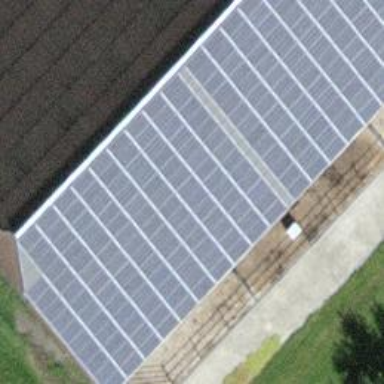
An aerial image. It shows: Solar power generator.